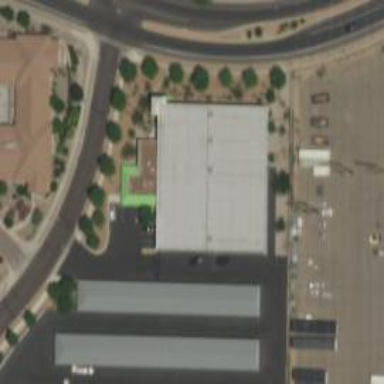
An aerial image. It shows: Building that serves as storage rental shop.